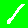
Digit: 1